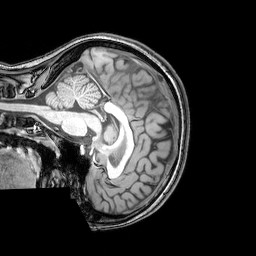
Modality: T1w
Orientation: sagittal
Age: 25
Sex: female
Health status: healthy
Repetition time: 0.081 s
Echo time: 0.037 s